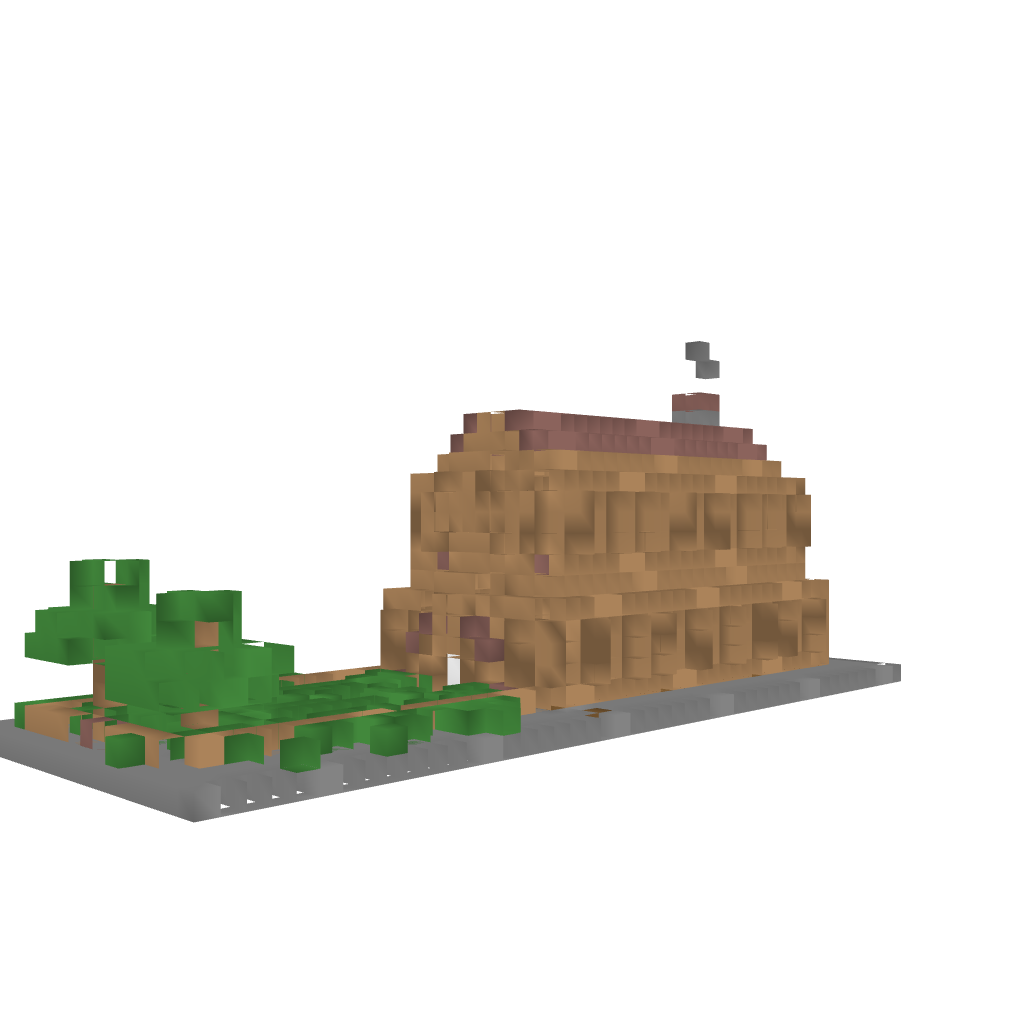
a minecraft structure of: Old Fashioned Log Cabin bad low quality